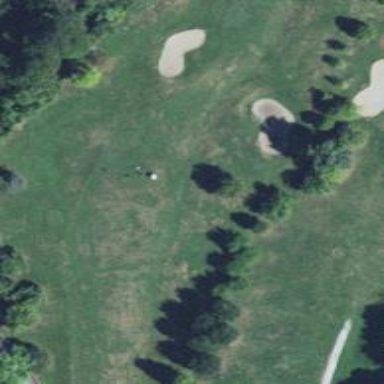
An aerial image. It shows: Well-manicured mown grass area used as golf fairway.